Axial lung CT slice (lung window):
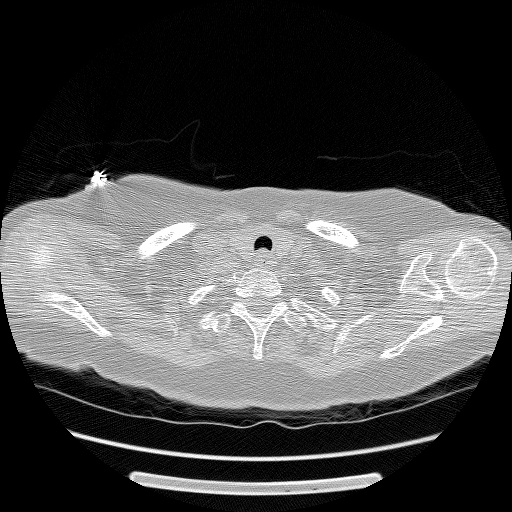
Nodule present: no